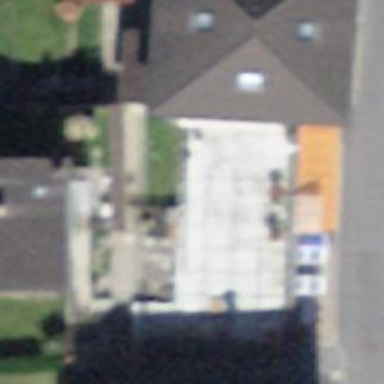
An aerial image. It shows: Restaurant.